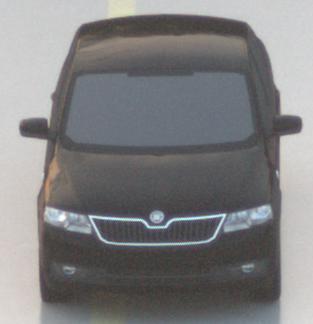
Make: Skoda
Model: Rapid
Detailed model: Rapid 1.2 Active Limousine
Model produced from: 2012/10
Model produced until: 2015/04
Doors: 5
Color: black
Road condition: wet road
Daytime: dawn
Contrast: low contrast